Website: ulta-beauty
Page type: billing-address
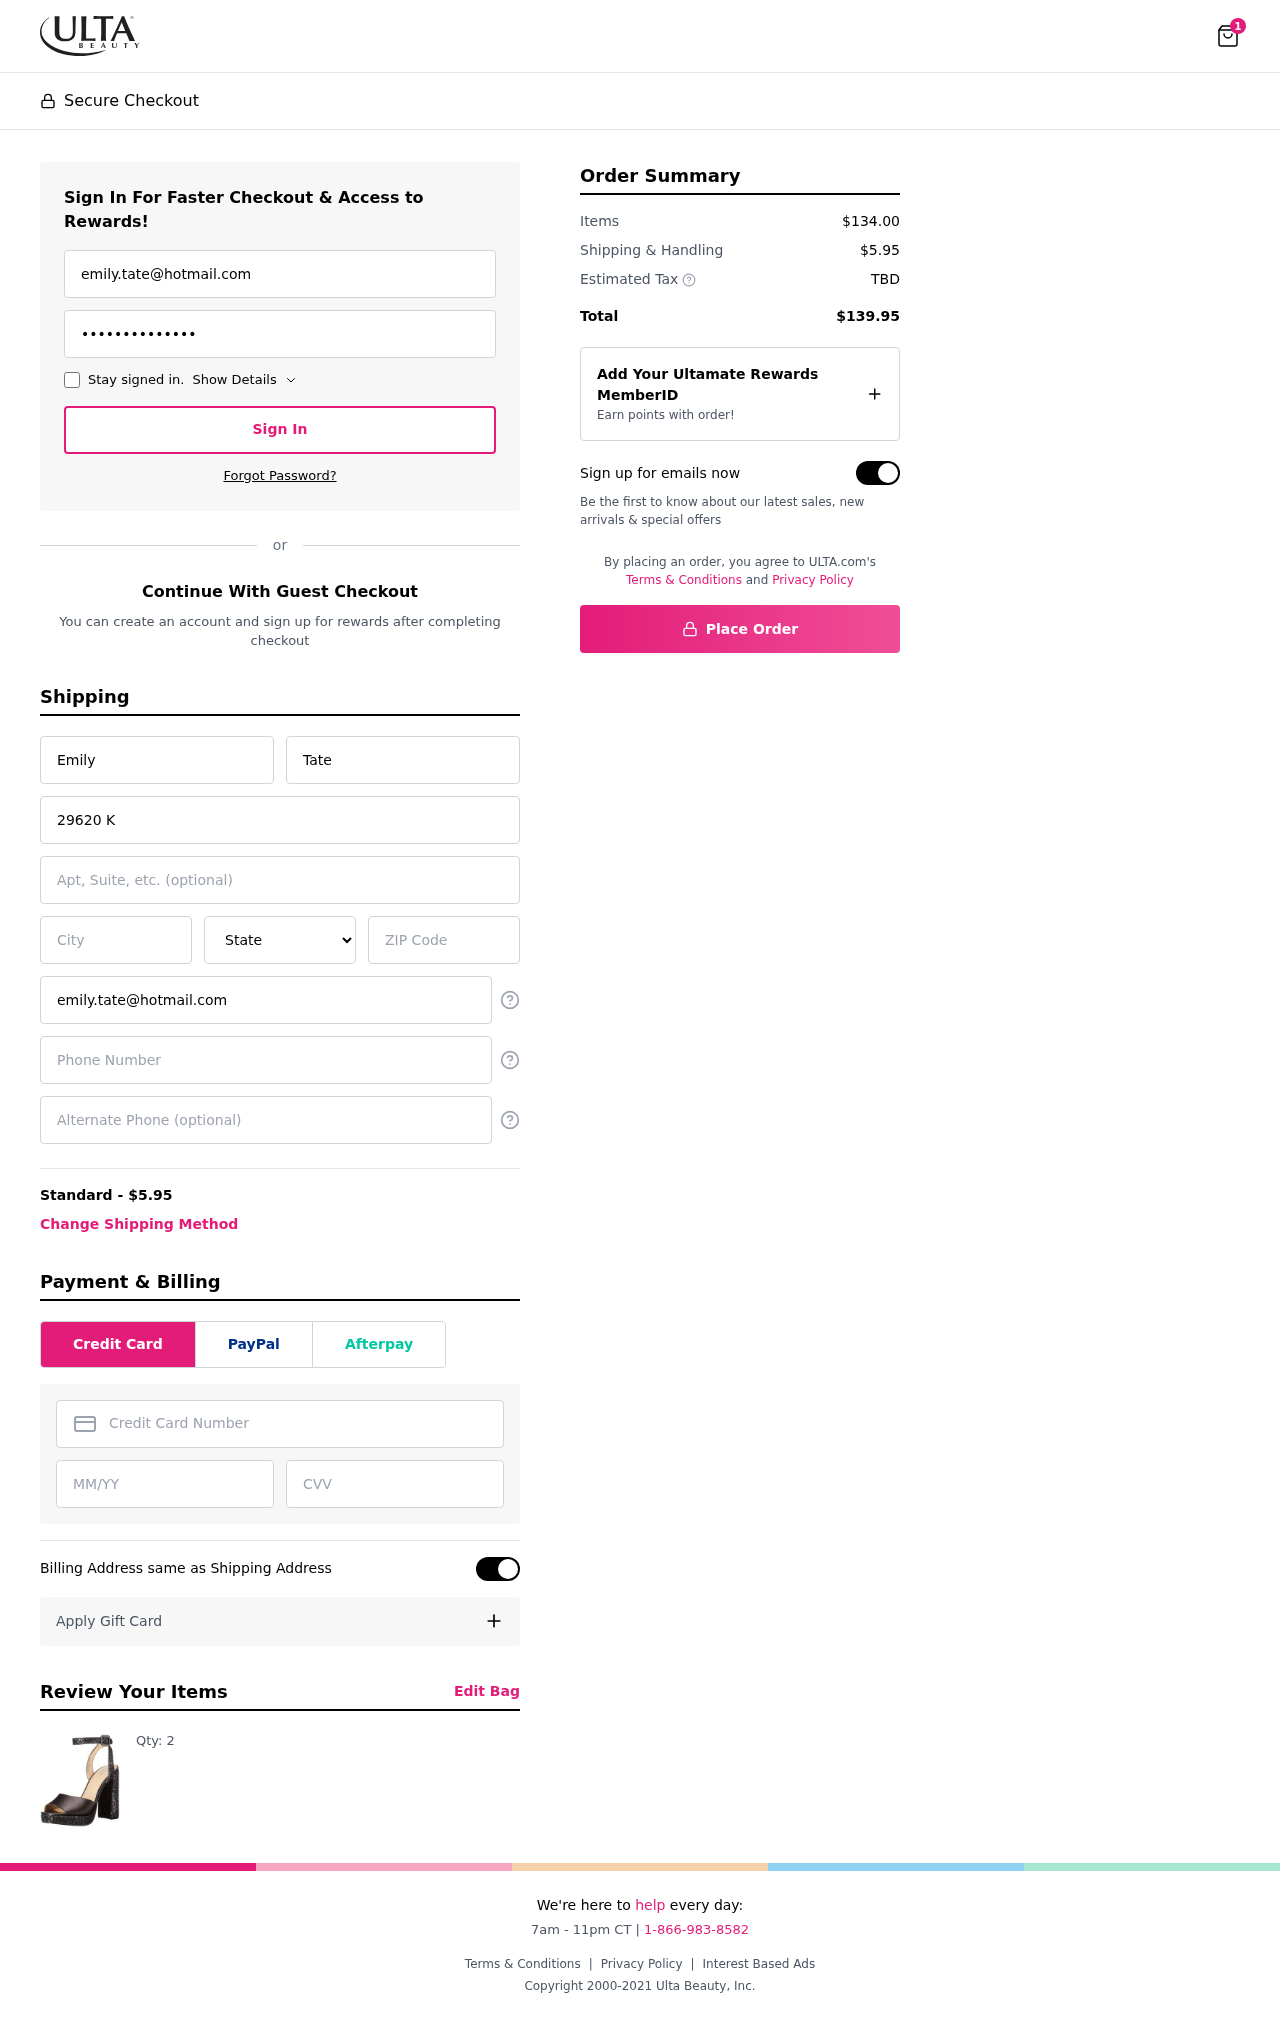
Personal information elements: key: PII_STATE
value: Hawaii
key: PII_EMAIL
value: emily.tate@hotmail.com
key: PII_FIRSTNAME
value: Emily
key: PII_LASTNAME
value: Tate
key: PII_STREET
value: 29620 Knight Green
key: PII_STREET2
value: Apt. 388
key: PII_CITY
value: Kellyland
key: PII_POSTCODE
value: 98273
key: PII_PHONE
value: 2894768005
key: PII_ALT_PHONE
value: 5106250943
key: PII_CARD_NUMBER
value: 3415 8662 0964 060
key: PII_CARD_EXPIRY
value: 06/30
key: PII_CARD_CVV
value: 8459
Product elements: key: PRODUCT1_QUANTITY
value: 2
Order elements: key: ORDER_NUM_ITEMS
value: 1
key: ORDER_SHIPPING_COST
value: $5.95
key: ORDER_SUBTOTAL
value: $134.00
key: ORDER_TOTAL
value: $139.95